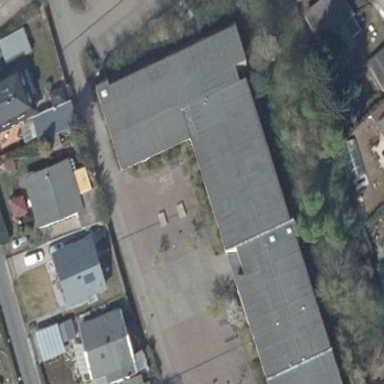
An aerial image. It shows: Building part with flat roof.